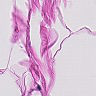
Metastatic tissue present: no